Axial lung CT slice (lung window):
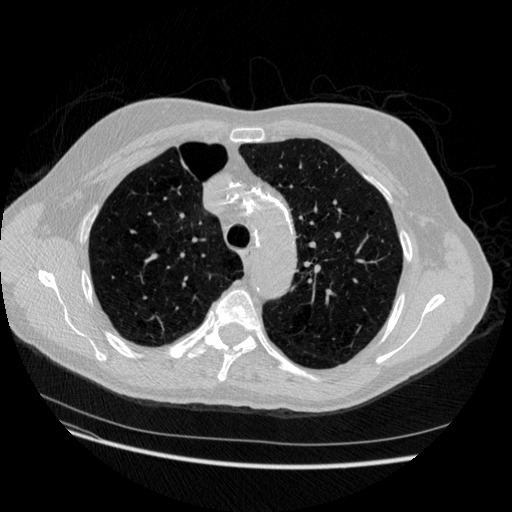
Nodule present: no